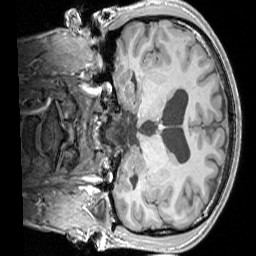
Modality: T1w
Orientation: coronal
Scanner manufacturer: siemens
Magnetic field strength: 3 T
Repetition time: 1.83 s
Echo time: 0.00303 s